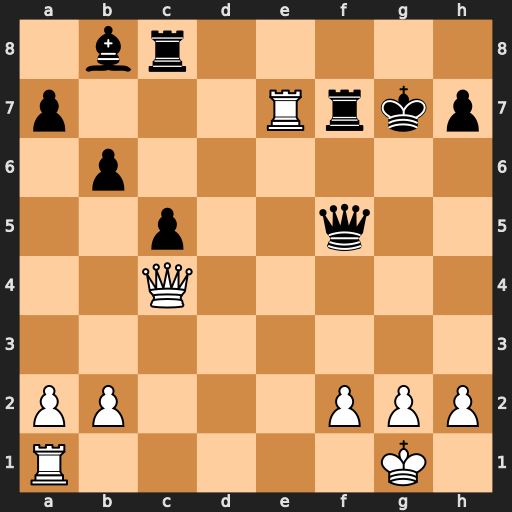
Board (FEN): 1br5/p3Rrkp/1p6/2p2q2/2Q5/8/PP3PPP/R5K1
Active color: w
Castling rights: -
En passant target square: -
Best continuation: Rxf7+ Qxf7 Qg4+